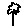
Label: flower